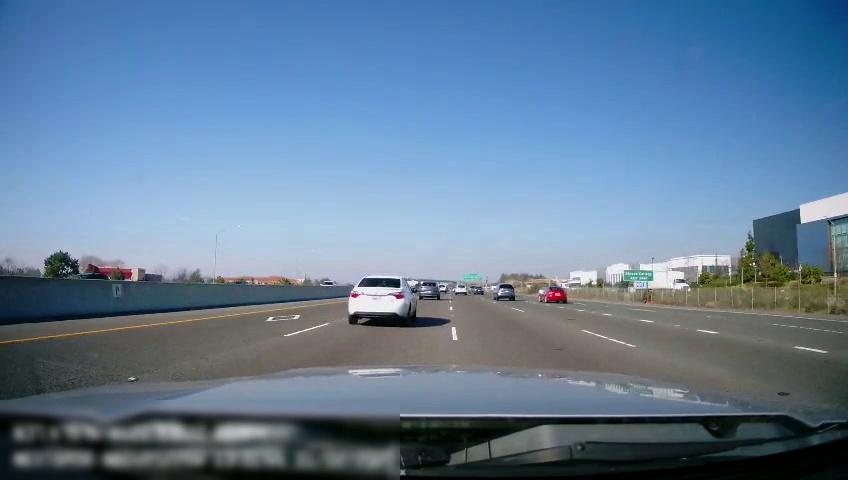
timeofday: Day
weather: Sunny
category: Vehicles | Car
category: Vehicles | Truck
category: Drivable Space
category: Vehicles | Truck
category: Vehicles | Bus
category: Vehicles | Car
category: Vehicles | Car
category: Vehicles | SUV
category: Vehicles | SUV
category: Vehicles | SUV
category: Vehicles | SUV
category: Vehicles | Car
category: Lanes | Alternate Lane
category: Lanes | Alternate Lane
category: Lanes | Alternate Lane
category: Lanes | Current Lane
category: Lanes | Current Lane
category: Lanes | Alternate Lane
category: Lanes | Alternate Lane
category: Traffic | Signs
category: Traffic | Signs